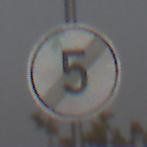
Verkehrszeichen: EndeGeschwindigkeit5
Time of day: MorningAfternoon
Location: Outdoor (Nature)
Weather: PartlyCloudy
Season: NotSpecified
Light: Natural